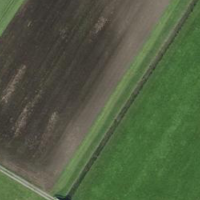
EUNIS habitat code: 24
Species observed at this site:
Cyperus esculentus